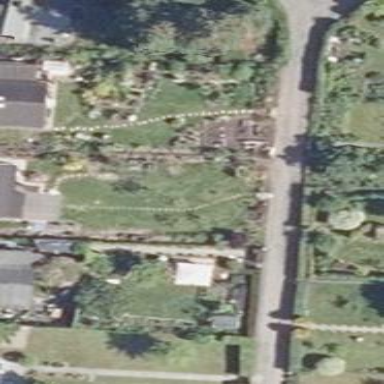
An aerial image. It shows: Plot in the allotments.